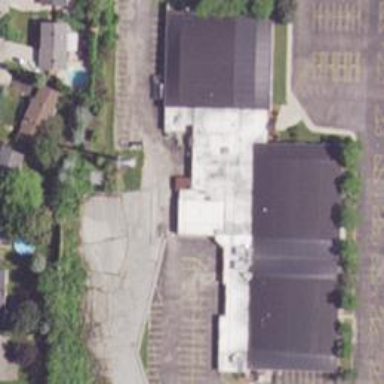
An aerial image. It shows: Building housing bowling alley.